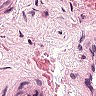
Metastatic tissue present: no